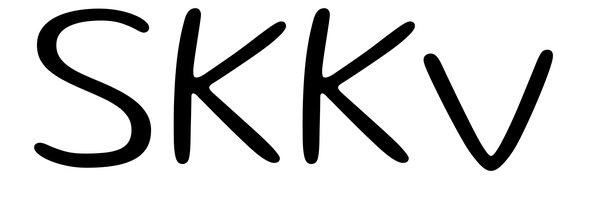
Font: Gluten_ExtraLight